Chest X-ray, AP view. Patient: 27 years old, sex F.
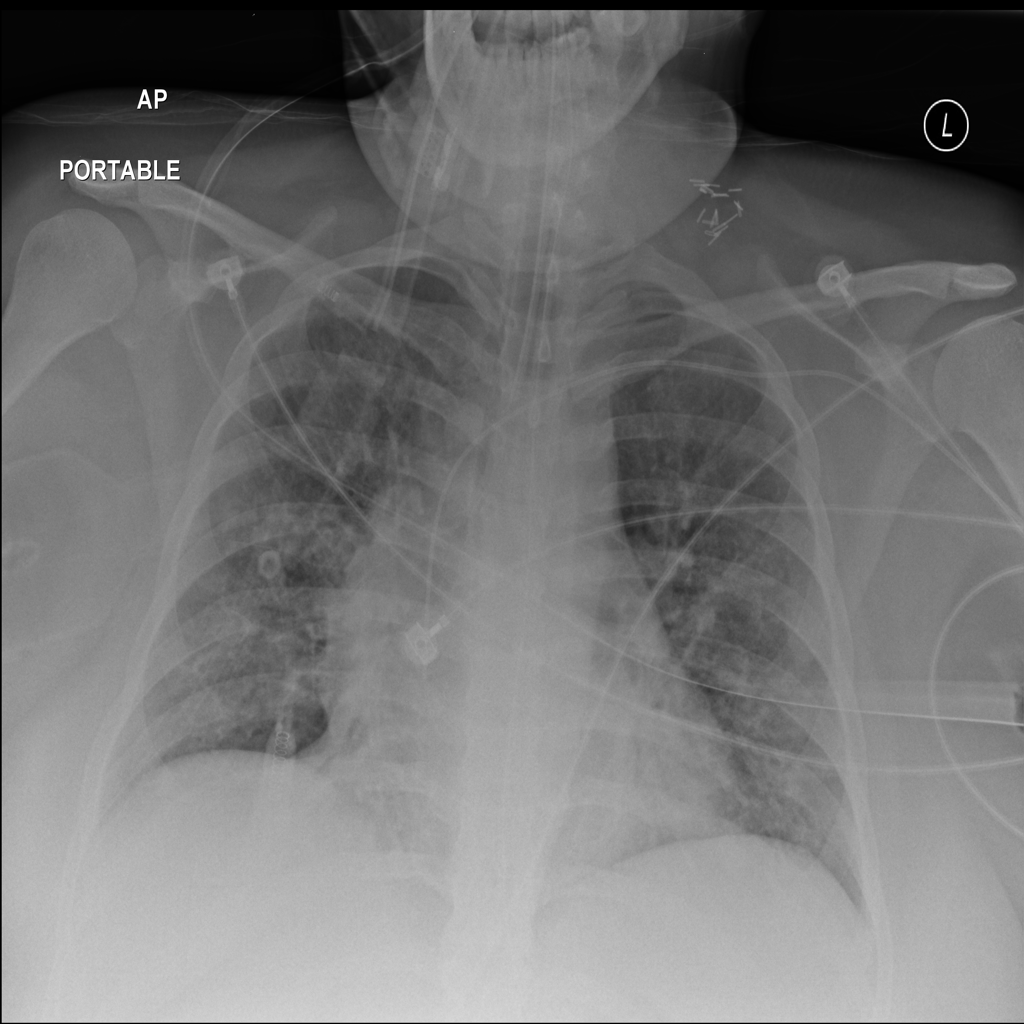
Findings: Edema, Infiltration